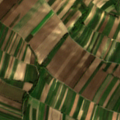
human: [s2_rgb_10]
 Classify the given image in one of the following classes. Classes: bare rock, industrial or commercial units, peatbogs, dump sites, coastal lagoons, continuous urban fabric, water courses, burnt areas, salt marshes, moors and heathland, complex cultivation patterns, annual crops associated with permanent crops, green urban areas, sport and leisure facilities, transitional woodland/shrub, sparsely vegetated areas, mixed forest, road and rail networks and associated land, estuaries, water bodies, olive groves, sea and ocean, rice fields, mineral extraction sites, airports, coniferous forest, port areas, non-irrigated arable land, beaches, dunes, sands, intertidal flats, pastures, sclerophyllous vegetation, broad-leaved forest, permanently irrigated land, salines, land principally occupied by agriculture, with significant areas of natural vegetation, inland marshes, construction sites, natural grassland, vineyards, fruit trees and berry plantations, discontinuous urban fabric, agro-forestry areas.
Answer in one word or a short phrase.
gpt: non-irrigated arable land, vineyards, land principally occupied by agriculture, with significant areas of natural vegetation